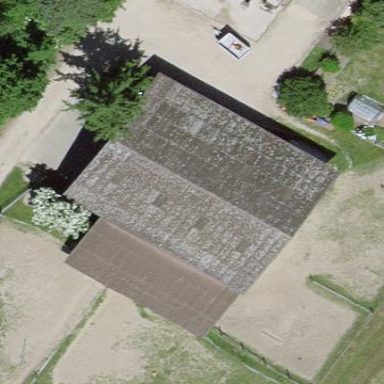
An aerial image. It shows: Group of garages.